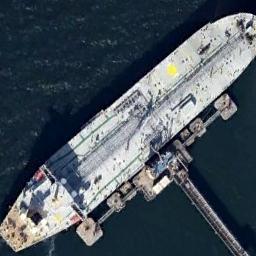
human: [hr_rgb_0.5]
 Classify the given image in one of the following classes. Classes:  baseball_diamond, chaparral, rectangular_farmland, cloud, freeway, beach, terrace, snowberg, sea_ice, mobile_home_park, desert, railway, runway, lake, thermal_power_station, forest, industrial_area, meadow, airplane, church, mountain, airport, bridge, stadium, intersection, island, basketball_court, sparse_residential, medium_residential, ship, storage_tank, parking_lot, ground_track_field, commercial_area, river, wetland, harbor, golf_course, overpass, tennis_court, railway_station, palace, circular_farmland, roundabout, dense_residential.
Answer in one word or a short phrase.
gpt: ship